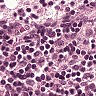
Metastatic tissue present: no